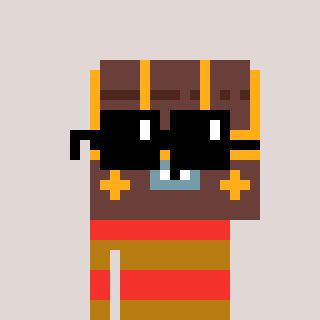
a pixel art character with square black sunglasses, a treasure chest-shaped head and a gold-colored body on a warm background